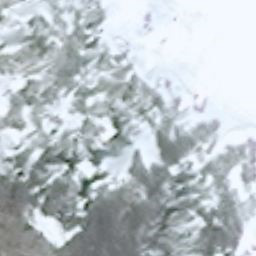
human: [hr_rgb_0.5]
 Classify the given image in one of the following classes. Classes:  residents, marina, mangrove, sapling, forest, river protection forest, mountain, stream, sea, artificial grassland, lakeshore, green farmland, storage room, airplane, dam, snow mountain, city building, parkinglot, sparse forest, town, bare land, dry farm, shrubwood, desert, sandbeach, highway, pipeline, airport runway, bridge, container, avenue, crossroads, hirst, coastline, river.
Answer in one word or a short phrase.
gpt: snow mountain